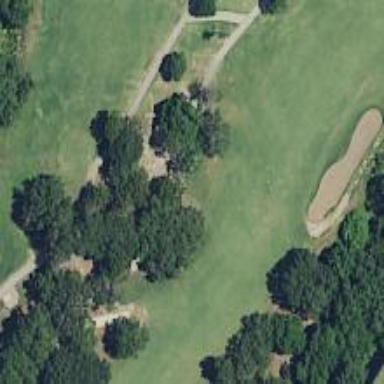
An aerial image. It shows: Path for both roads and golfers.